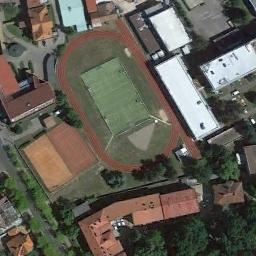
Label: ground_track_field